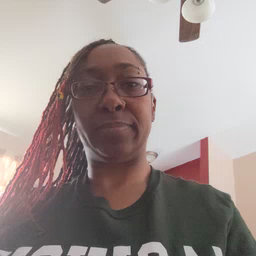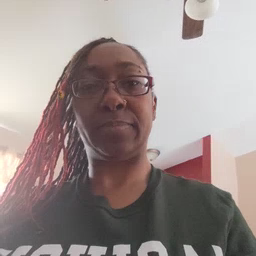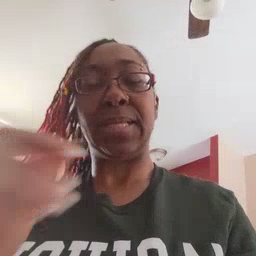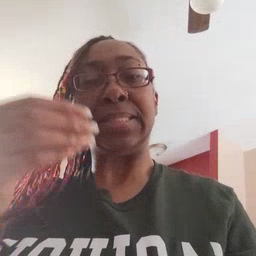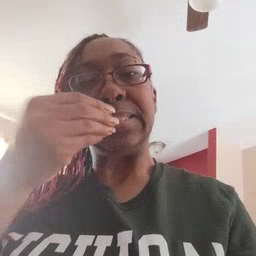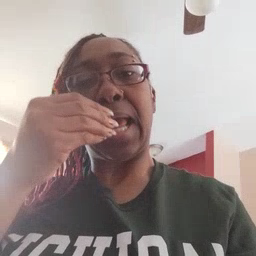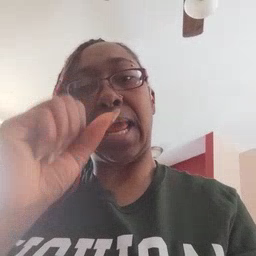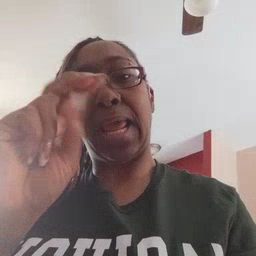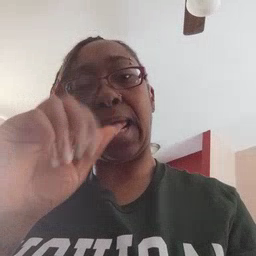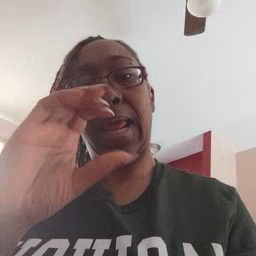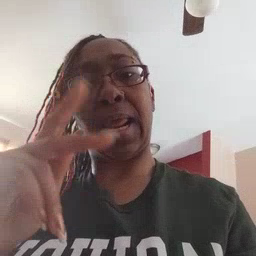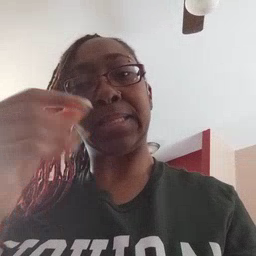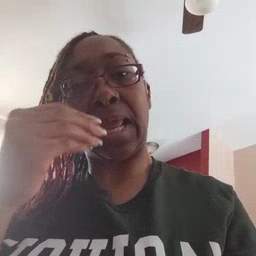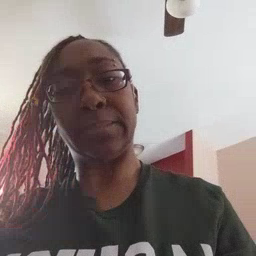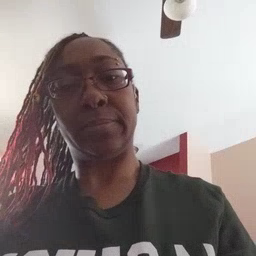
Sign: snack